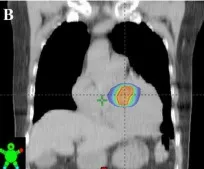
Coronal.
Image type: radiology (ct)